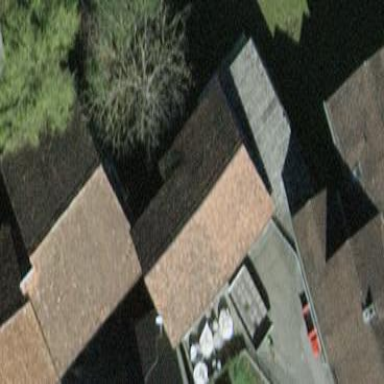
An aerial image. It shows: Semi-detached house.